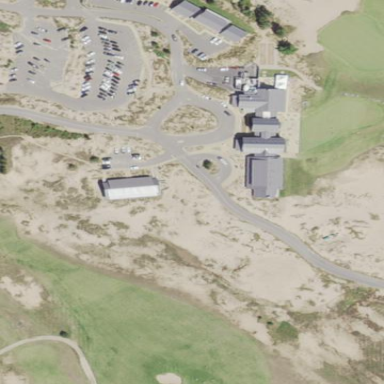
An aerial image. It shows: Sandy area is golf bunker.